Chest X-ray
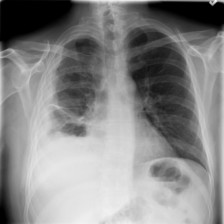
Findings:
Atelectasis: positive
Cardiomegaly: negative
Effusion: positive
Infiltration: negative
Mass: positive
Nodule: negative
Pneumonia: negative
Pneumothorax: negative
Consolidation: negative
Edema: negative
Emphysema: negative
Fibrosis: negative
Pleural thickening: positive
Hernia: negative